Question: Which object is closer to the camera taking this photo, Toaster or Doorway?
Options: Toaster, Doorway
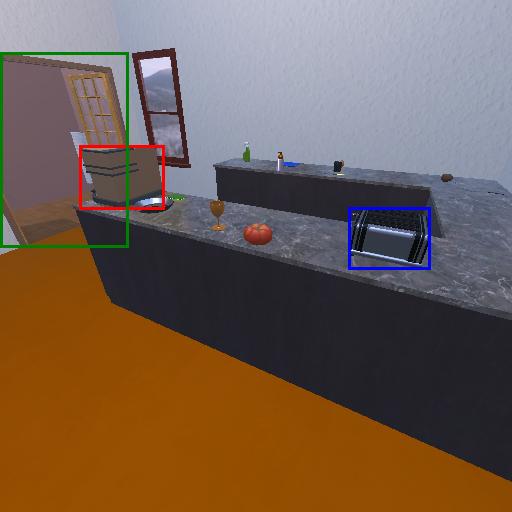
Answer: Toaster